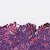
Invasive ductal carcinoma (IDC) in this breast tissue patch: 0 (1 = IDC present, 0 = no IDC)